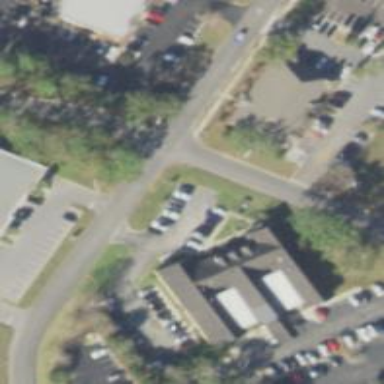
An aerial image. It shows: Parking space.